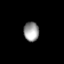
Tissue: lung
Cell type: Epithelial cells
Senescence score: 0.1259
Nuclear area (px): 290
Mean DAPI intensity: 153.697